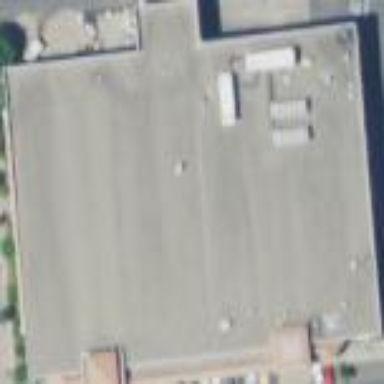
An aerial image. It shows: Building that houses supermarket.